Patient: sex M, age 71
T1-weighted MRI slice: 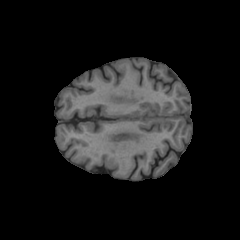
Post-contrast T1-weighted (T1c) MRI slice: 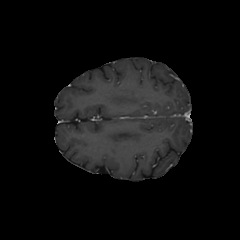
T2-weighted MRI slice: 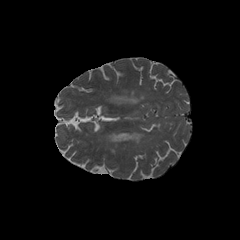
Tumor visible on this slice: yes
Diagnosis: Astrocytoma, IDH-wildtype
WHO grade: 2